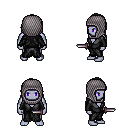
a pixel art fantasy rpg character, male body template, dark elf, purple skin, gray robe, gold greaves, raven long hairstyle, chain hood, dagger, four views (front, back, left, right), 2x2 character sprite sheet, small pixel art, hard edges, no anti-aliasing